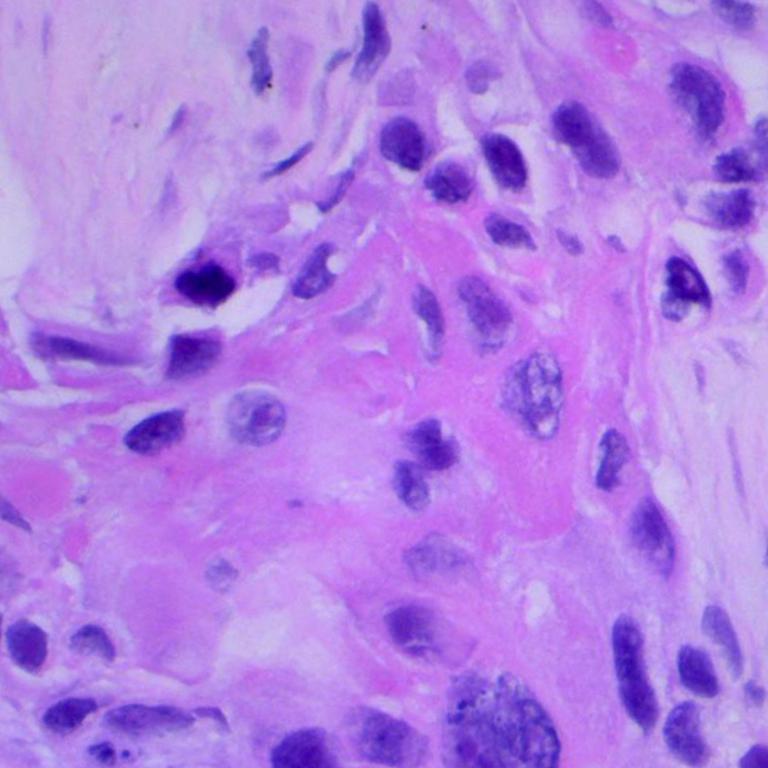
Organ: lung
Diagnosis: squamous carcinomas